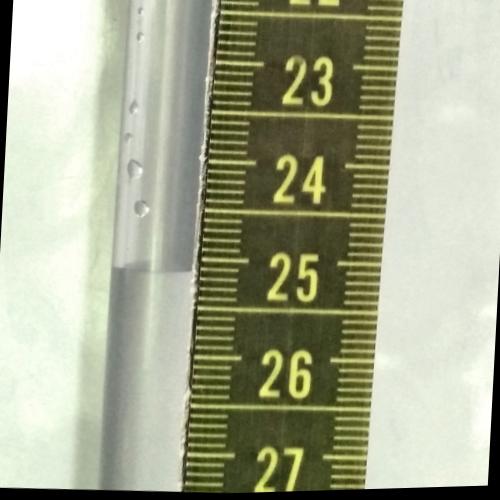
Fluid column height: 25.1 cm